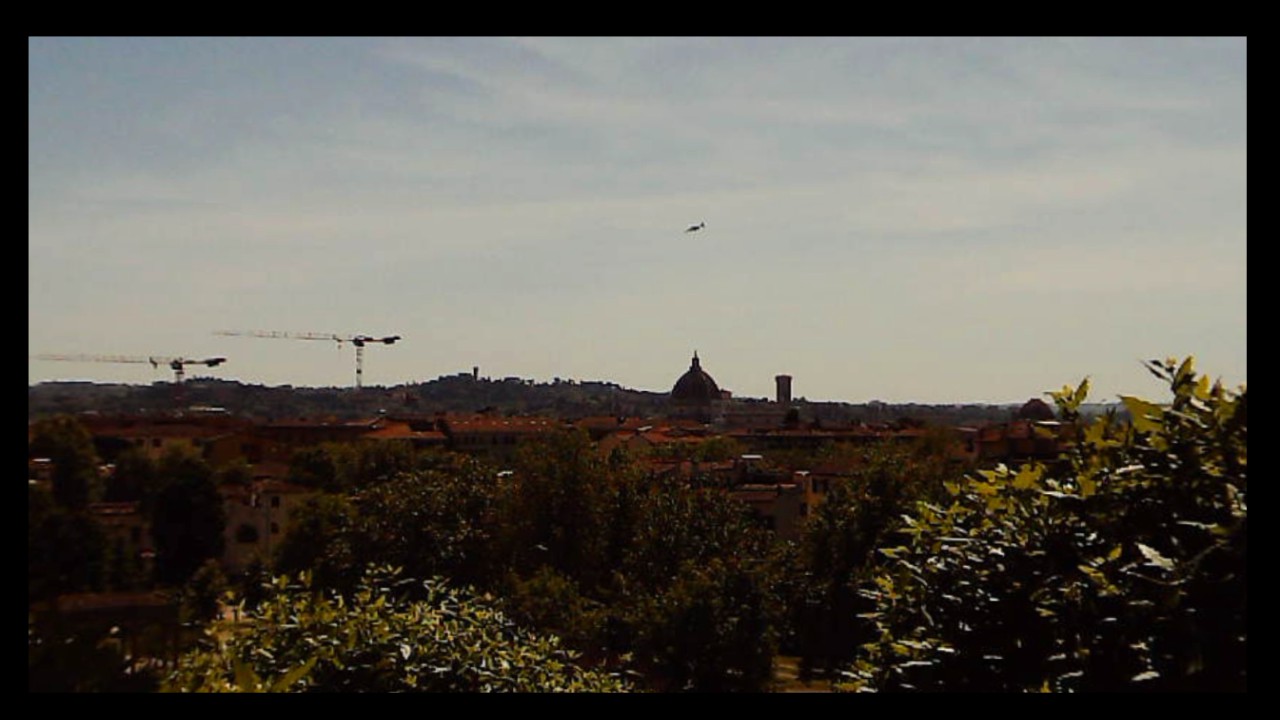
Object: DJI Mini 3